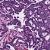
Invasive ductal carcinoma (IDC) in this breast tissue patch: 0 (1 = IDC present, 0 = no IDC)